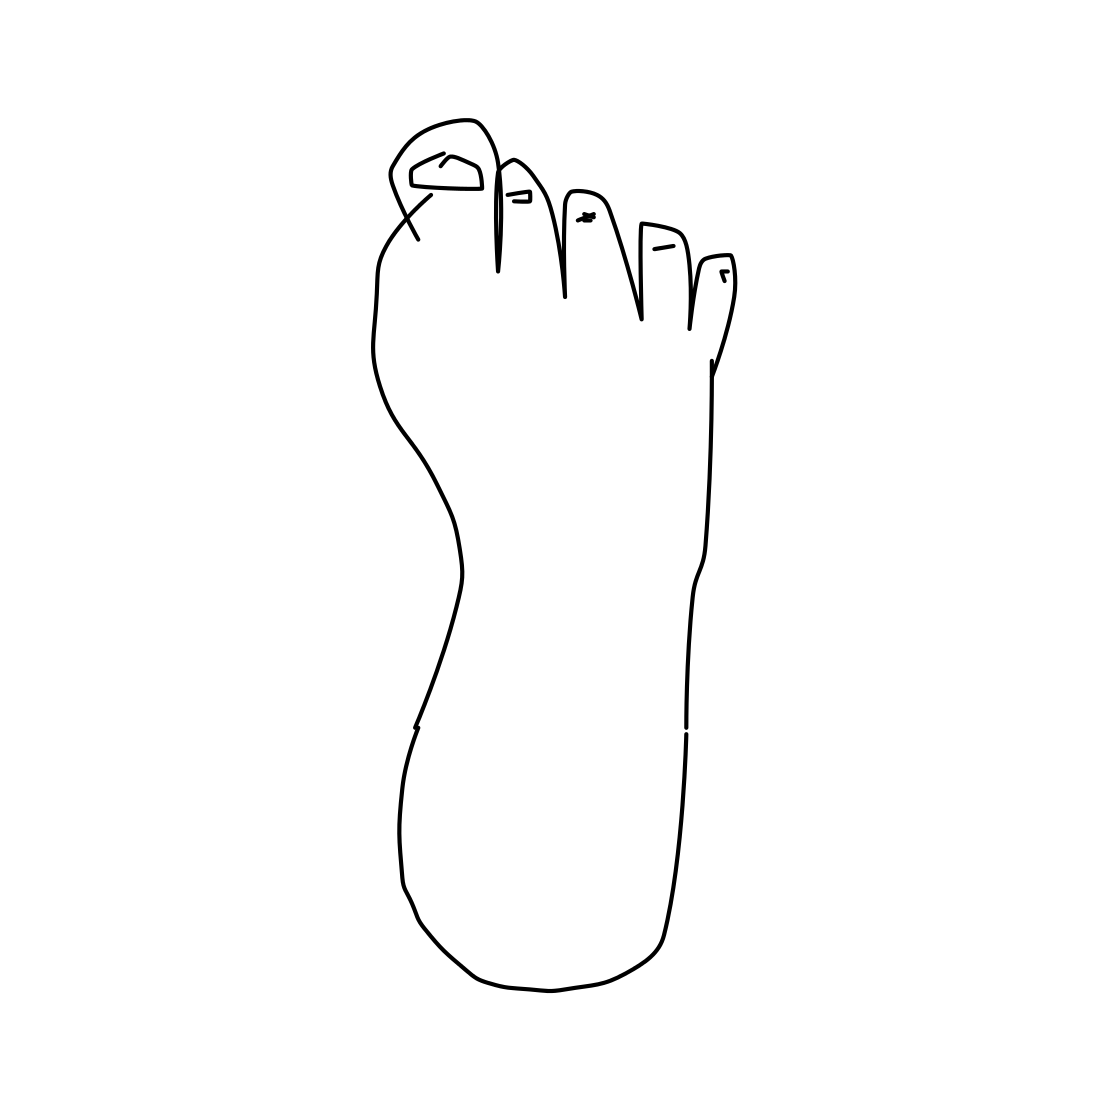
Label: foot